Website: macys
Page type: delivery-shipping
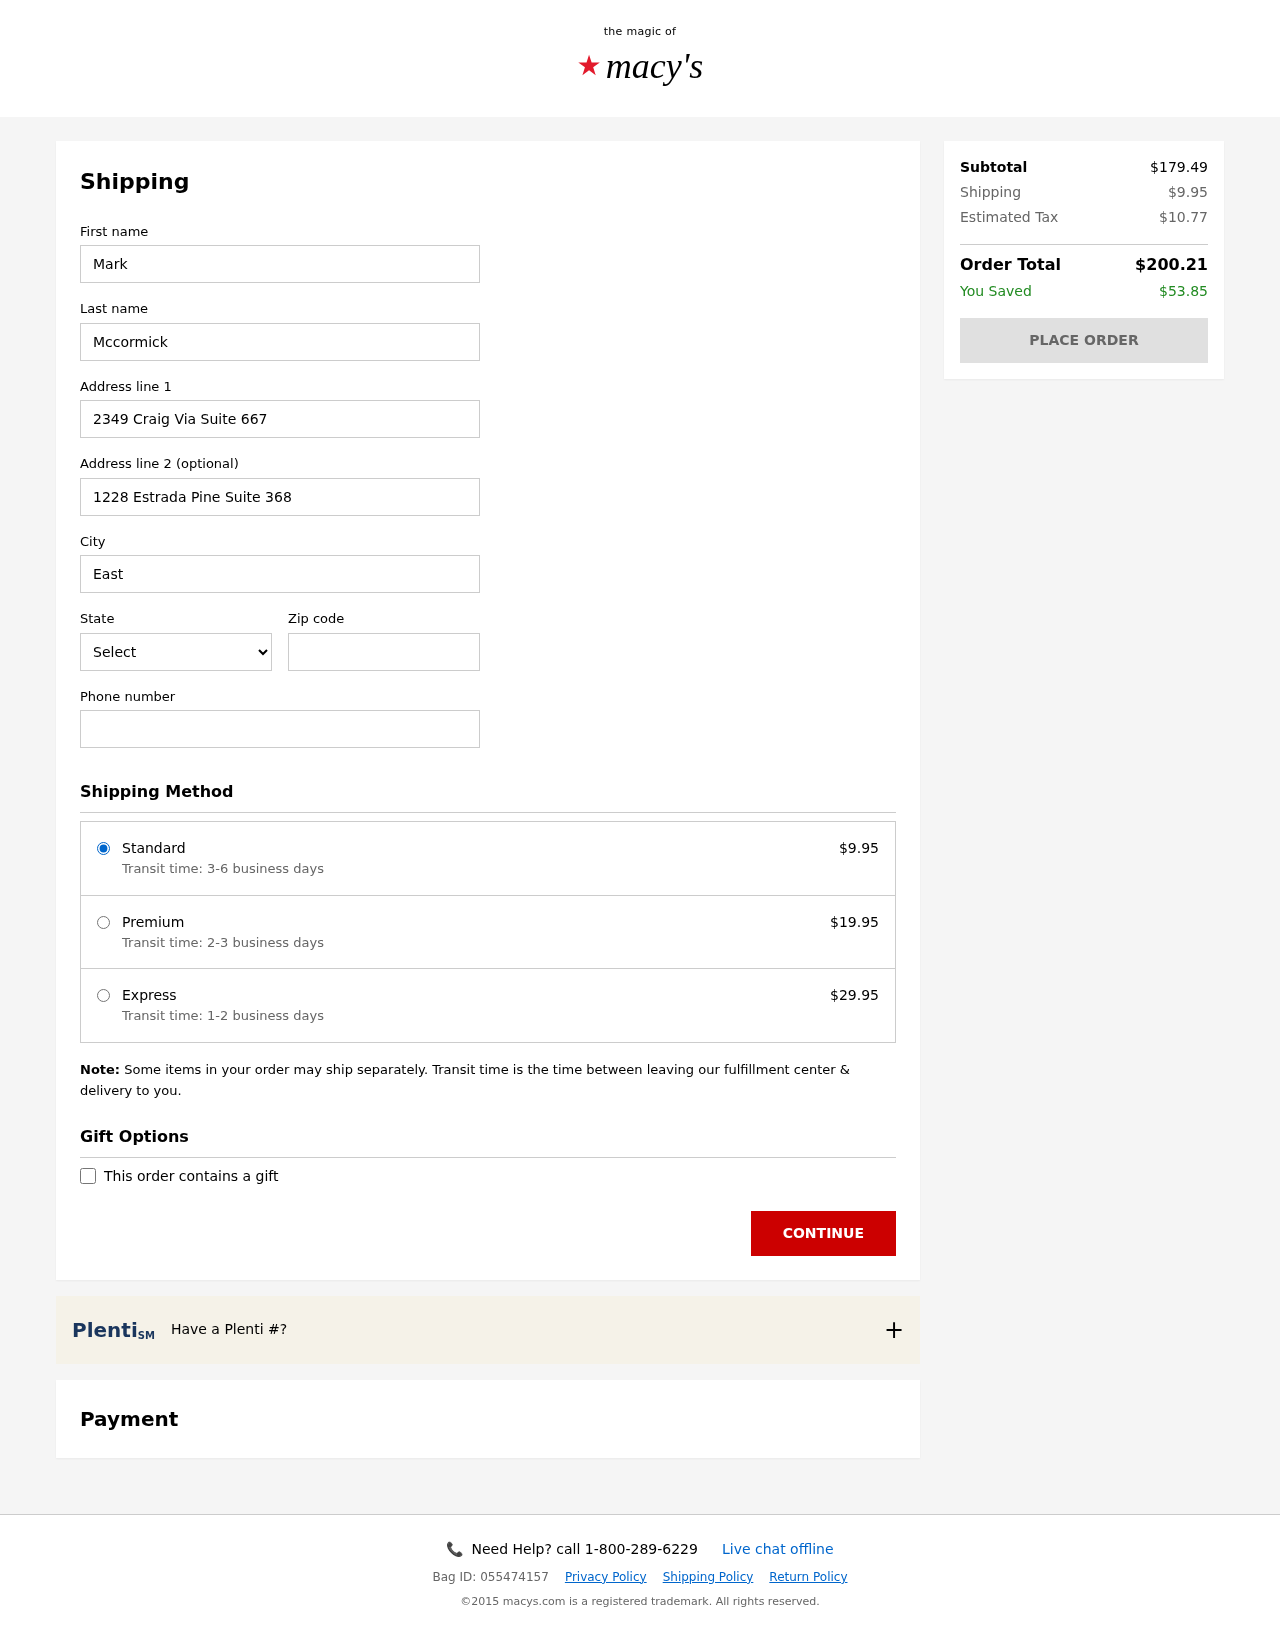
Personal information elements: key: PII_CITY
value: East Eric
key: PII_FIRSTNAME
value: Mark
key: PII_LASTNAME
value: Mccormick
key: PII_PHONE
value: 6572775342
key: PII_POSTCODE
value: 30233
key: PII_STATE_ABBR
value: AL
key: PII_STREET
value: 2349 Craig Via Suite 667
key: PII_STREET2
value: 1228 Estrada Pine Suite 368
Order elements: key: ORDER_SHIPPING_COST
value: $9.95
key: ORDER_SHIPPING_PREMIUM
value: $19.95
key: ORDER_SHIPPING_EXPRESS
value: $29.95
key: ORDER_SUBTOTAL
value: $179.49
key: ORDER_TAX
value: $10.77
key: ORDER_TOTAL
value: $200.21
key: ORDER_SAVINGS
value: $53.85